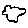
Label: cloud